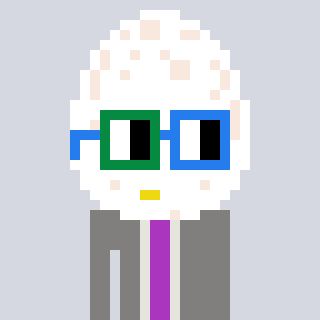
a pixel art character with square green and blue glasses, a egg-shaped head and a bluegrey-colored body on a cool background